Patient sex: M
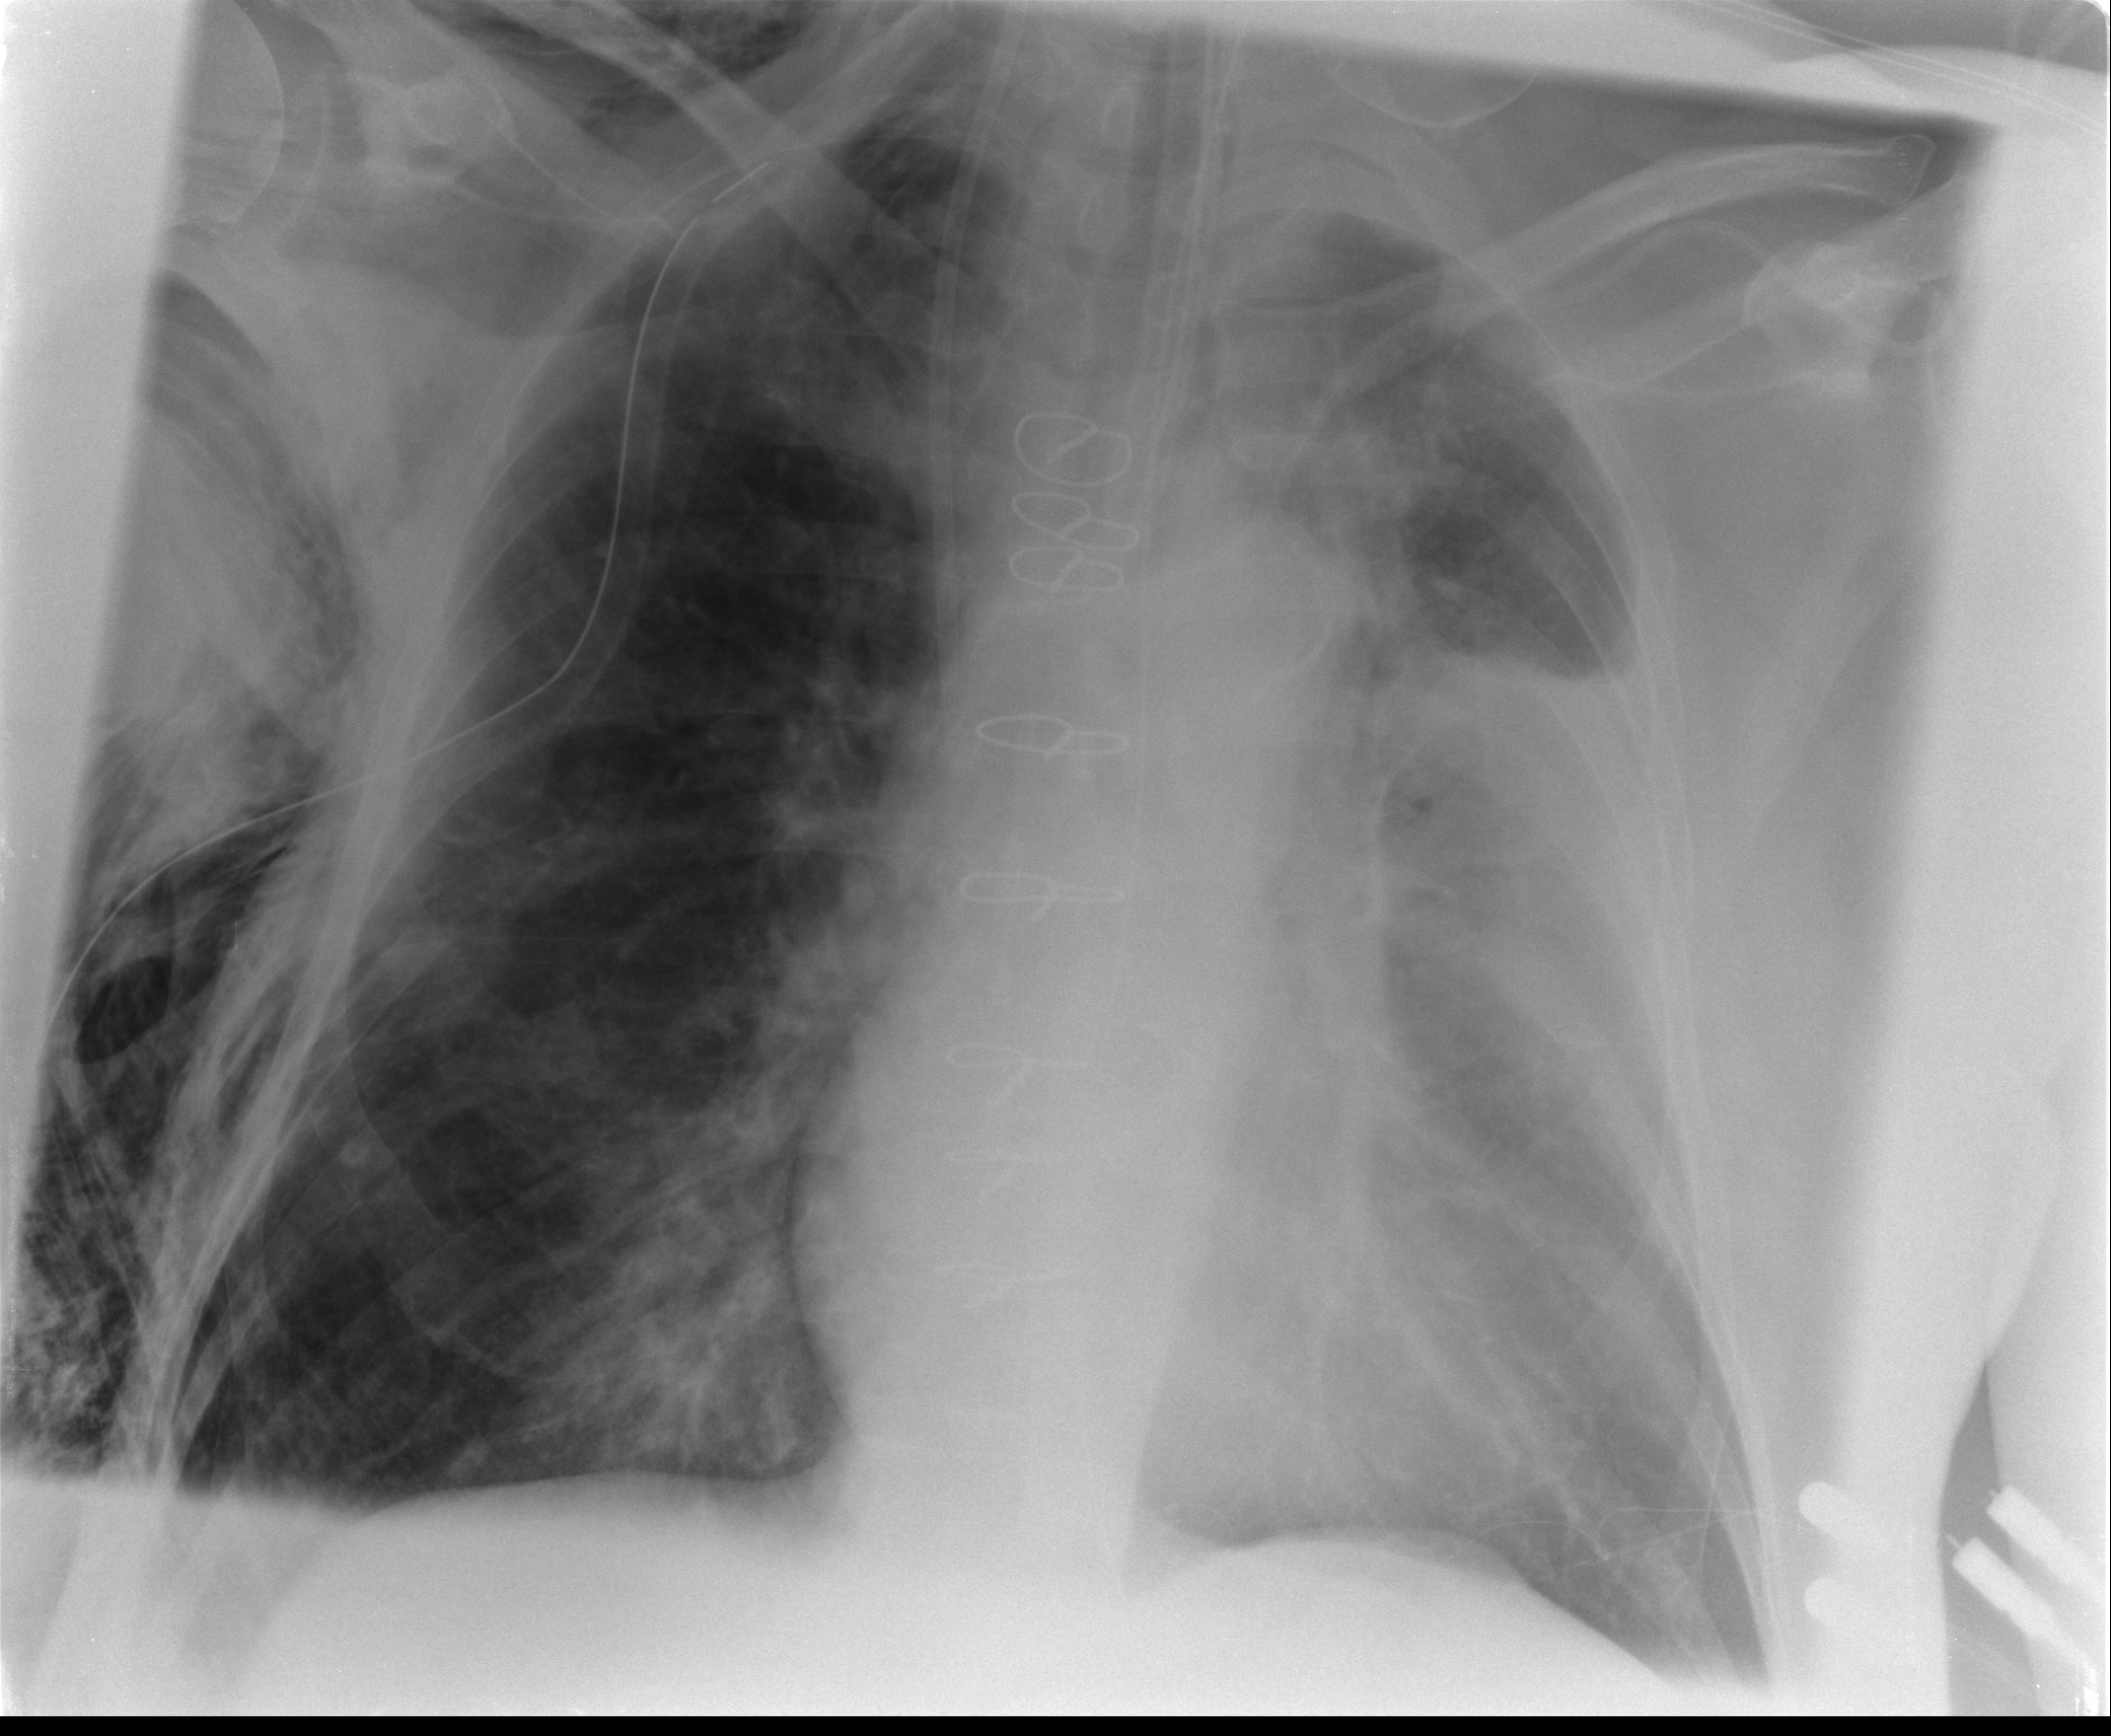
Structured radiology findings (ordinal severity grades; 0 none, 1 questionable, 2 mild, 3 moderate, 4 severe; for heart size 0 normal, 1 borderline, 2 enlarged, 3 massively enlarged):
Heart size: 0
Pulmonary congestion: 0
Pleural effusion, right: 0
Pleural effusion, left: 2
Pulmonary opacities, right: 0
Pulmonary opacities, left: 0
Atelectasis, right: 2
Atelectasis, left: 2